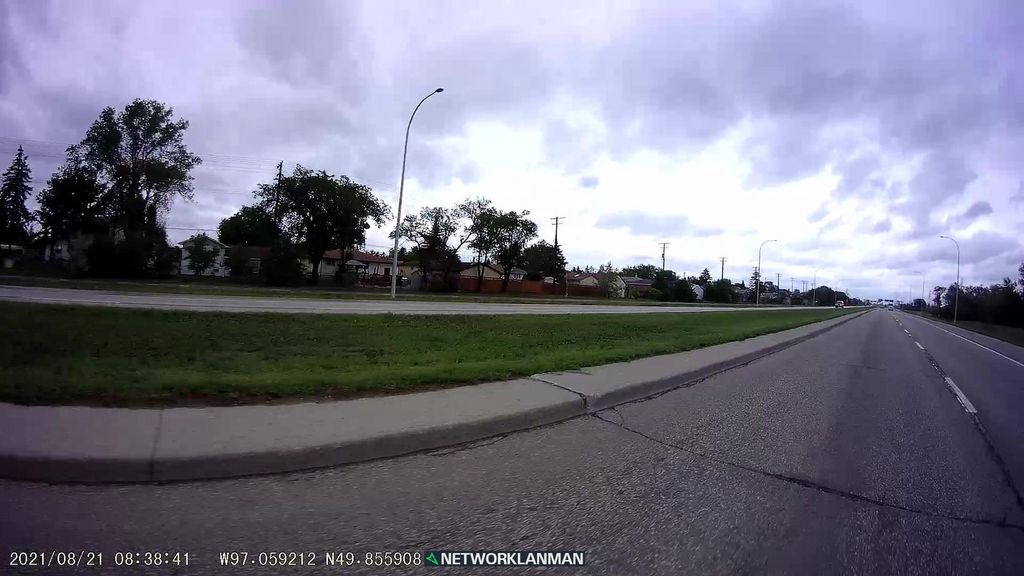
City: winnipeg